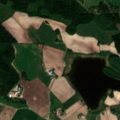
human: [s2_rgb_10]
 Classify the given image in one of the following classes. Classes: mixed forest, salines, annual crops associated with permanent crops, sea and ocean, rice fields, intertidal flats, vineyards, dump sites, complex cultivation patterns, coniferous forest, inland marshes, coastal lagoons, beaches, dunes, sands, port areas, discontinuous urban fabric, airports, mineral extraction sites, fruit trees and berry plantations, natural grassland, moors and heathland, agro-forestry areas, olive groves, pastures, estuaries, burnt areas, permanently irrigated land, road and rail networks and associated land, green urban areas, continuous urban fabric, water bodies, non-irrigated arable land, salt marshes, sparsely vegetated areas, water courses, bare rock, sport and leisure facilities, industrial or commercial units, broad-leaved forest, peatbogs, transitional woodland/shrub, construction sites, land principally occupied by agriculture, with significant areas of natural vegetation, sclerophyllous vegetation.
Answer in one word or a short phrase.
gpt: non-irrigated arable land, land principally occupied by agriculture, with significant areas of natural vegetation, mixed forest, transitional woodland/shrub